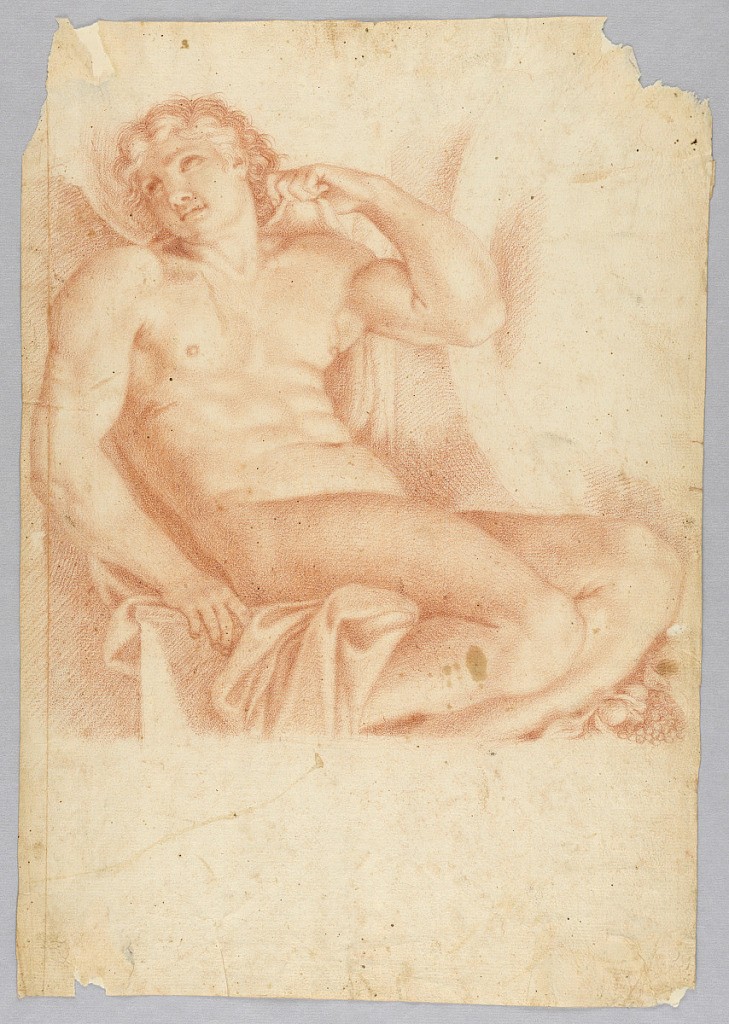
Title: Slave from Hero and Leander in the Galleria Farnese, after Annibale Carraci
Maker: Annibale Carracci, Italian, 1560–1609
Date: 1650–1700
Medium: Red chalk on paper
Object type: Drawing
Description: Nude youth reclining, with left hand raised.